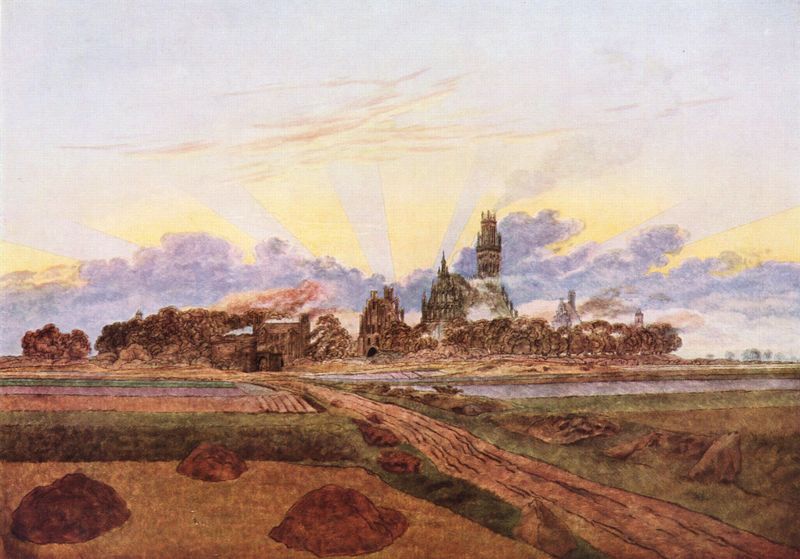
Titel: Sonnenaufgang bei Neubrandenburg
Künstler: Caspar David Friedrich
Standort: Hamburg
Institution: Kunsthalle
Schlagwörter: baum, blau, dunkel, felsen, gemälde, himmel, wasser, weiß, wolken, bäume, fluss, gelb, grün, kirchturm, landschaft, ocker, see, stadt, ufer, braun, frankreich, hell, hintergrund, licht, strasse, zeichnung, gebäude, gras, haus, schloss, weg, wiese, wolke, malerei, architektur, stein, bach, dämmerung, ebene, erde, feld, felder, ferne, horizont, häuser, natur, sonnenaufgang, weite, wind, brücke, flachland, gewässer, kanal, kirche, rauch, sonne, boden, gotik, rosa, boot, turm, ansicht, acker, ernte, furchen, heu, fels, dorf, mauer, nebel, barun, herbst, brand, hoch, frottage, anbau, stadtansicht, bögen, ruine, burg, kloster, türme, dom, strahlen, haufen, gewitterwolken, heuhaufen, hoher, kathedrale, diagonal, gotisch, sonnenstrahlen, diagonale, graben, stadtmauer, strassse, phantasie, fantasie, bauten, basilika, wassergraben, mont, nebelschwaden, furche, erntezeit, gewässert, landschasft, maulwurfshügel, maulwürfe, diagonae, französisch